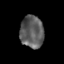
Tissue: skin
Cell type: Epithelial cells
Senescence score: 0.2683
Nuclear area (px): 740
Mean DAPI intensity: 93.68